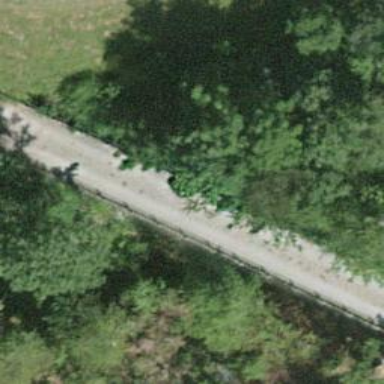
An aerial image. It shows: Track on concrete bridge with grade1 track type.